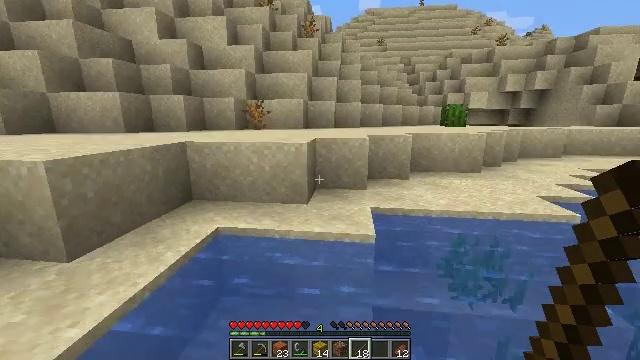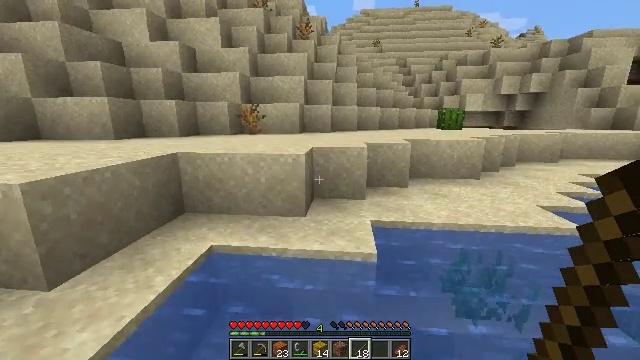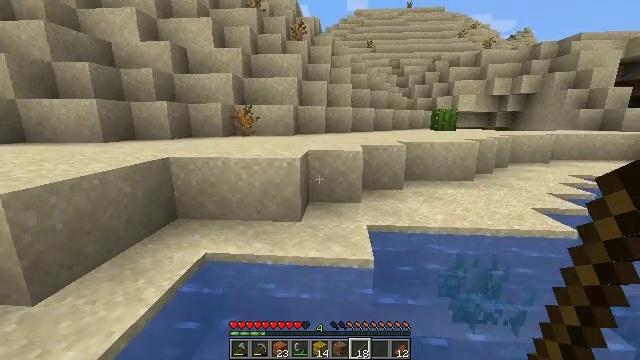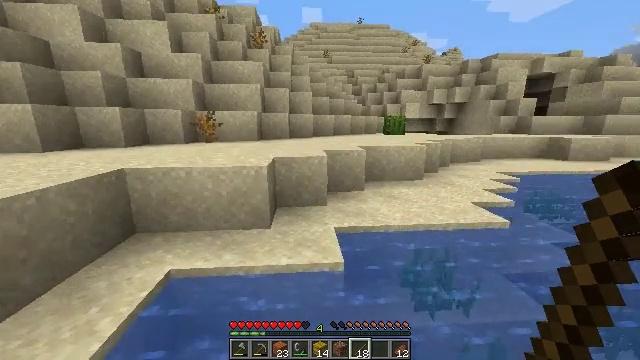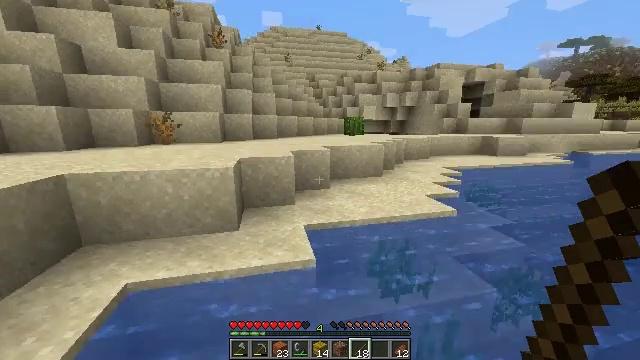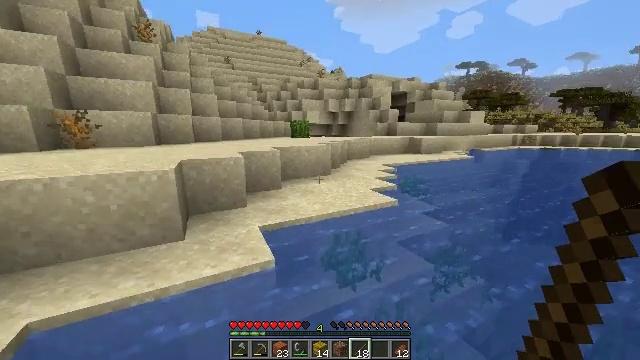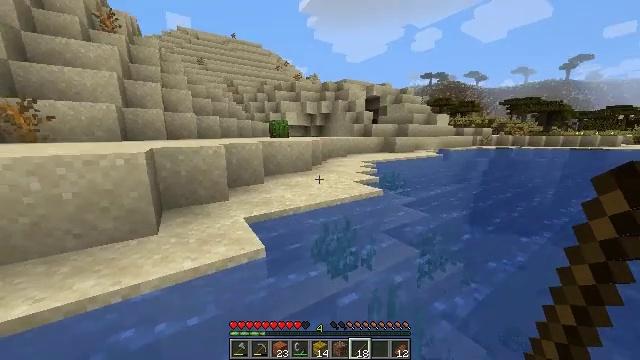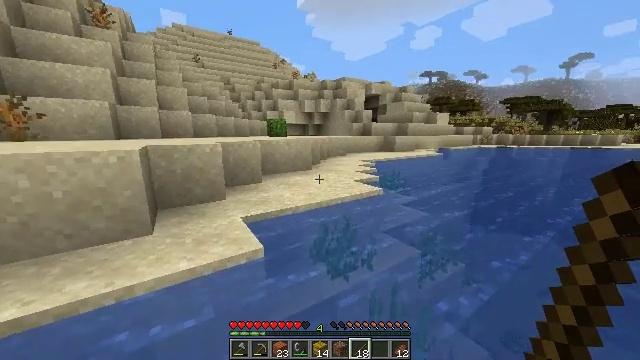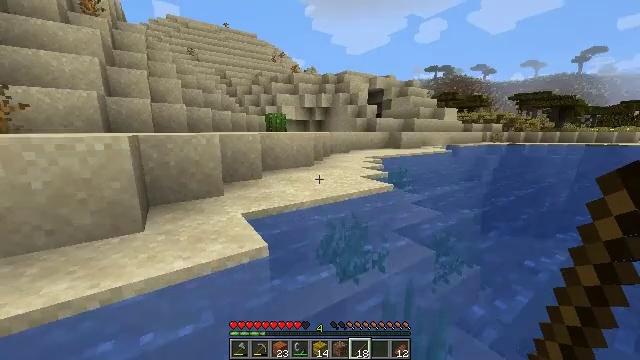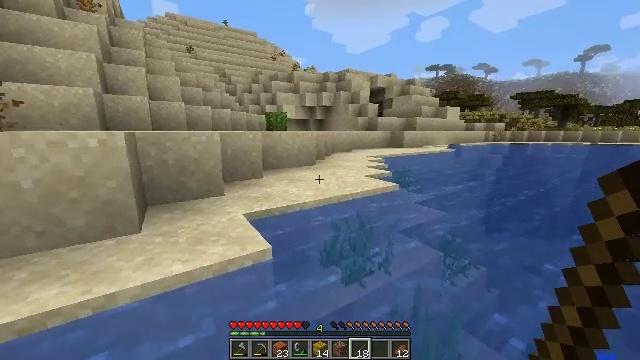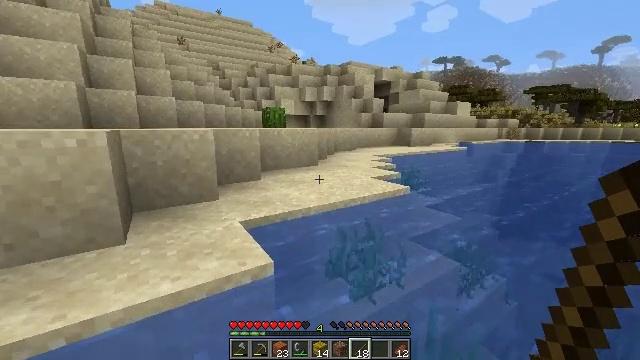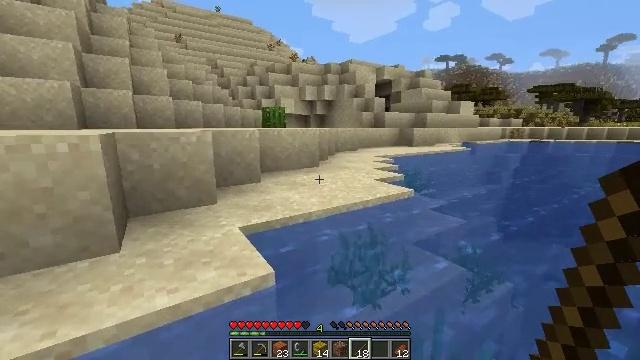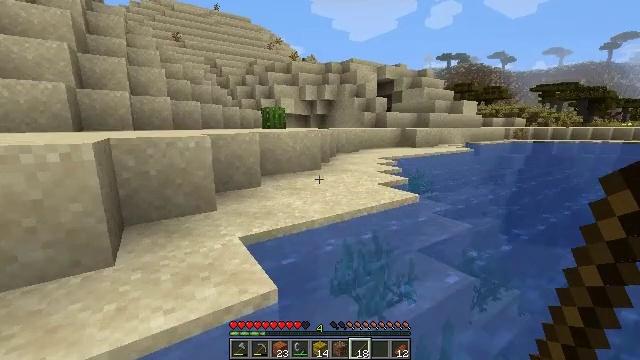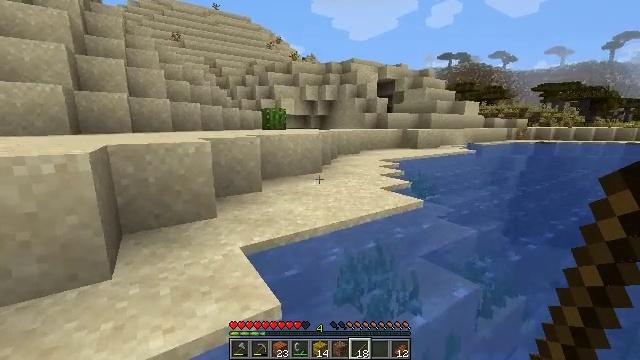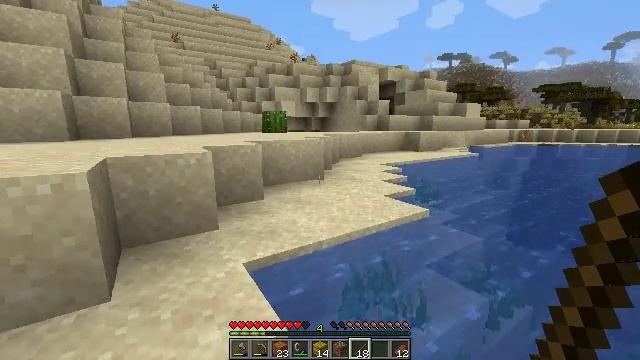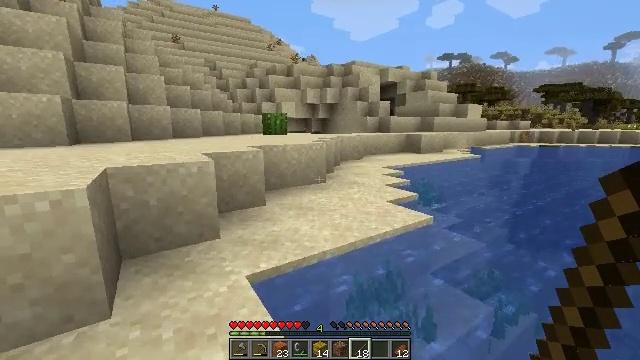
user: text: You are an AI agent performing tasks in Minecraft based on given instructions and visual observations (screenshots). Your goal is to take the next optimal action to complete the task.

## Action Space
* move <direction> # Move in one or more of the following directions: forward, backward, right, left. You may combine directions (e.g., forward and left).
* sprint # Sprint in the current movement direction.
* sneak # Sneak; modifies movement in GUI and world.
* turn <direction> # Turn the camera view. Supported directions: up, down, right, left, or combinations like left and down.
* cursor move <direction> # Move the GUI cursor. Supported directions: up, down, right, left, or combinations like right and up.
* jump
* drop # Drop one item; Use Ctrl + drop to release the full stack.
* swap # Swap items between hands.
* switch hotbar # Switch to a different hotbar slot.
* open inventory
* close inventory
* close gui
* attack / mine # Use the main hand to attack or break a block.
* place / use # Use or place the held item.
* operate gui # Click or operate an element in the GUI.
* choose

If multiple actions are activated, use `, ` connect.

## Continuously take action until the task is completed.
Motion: motion action
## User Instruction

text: Break the dead bush for sticks.
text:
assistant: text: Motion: move forward and move left, sprint, turn right, jump
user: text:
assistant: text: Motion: move forward and move left, sprint, turn right, jump
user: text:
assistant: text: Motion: move forward and move left, sprint, turn right, jump
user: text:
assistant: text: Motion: move forward and move left, sprint, turn right, jump
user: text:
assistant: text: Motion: move forward, sprint, turn right, jump
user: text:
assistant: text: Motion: move forward, sprint, turn right, jump
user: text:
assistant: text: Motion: move forward, sprint, jump
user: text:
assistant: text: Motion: move forward, sprint, jump
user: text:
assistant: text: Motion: move forward, sprint, jump
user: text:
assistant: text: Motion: move forward, sprint, jump
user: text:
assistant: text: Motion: move forward, sprint, jump
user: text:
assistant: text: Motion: move forward and move left, sprint, jump
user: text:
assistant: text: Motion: move forward and move left, sprint, jump
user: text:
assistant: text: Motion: move forward and move left, sprint, jump
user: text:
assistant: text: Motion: move forward and move left, sprint, jump
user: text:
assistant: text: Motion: move forward and move left, sprint, jump
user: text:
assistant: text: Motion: move forward and move left, sprint, jump
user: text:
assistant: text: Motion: move forward and move left, sprint, jump
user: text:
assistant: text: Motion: move forward and move left, sprint, jump
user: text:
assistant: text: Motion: move forward and move left, sprint, jump
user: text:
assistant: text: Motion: move forward and move left, sprint, jump
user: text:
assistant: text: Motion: move forward and move left, sprint, jump
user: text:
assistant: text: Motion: move forward and move left, sprint, jump
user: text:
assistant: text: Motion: move forward and move left, sprint, jump
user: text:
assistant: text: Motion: move forward, sprint, jump
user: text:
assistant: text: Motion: move forward, sprint, jump
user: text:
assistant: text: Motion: move forward, sprint, jump
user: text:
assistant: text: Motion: move forward, sprint, jump
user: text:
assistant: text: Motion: move forward, sprint, jump
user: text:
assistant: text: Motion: move forward, sprint, turn right, jump